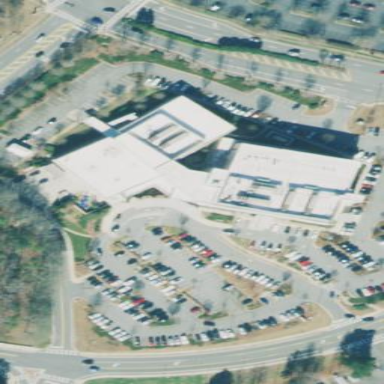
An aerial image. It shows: Commercial building housing healthcare clinic.